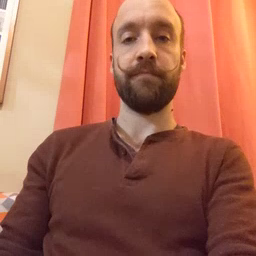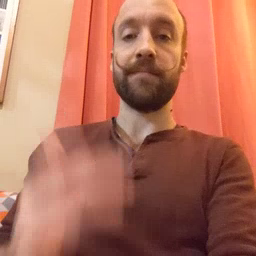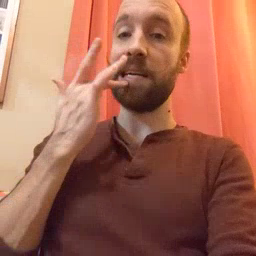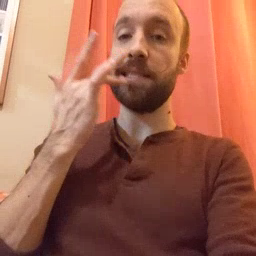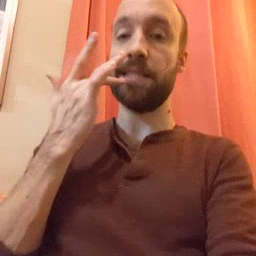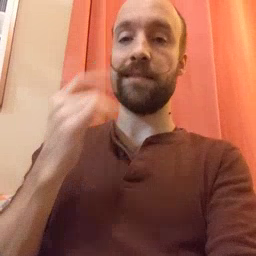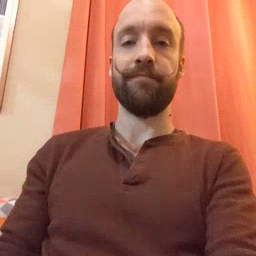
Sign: taste